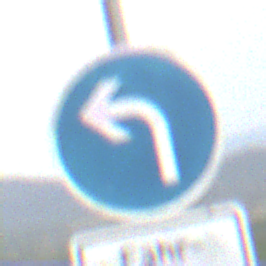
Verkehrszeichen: VorgeschriebeneFahrtrichtungLinks
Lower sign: SonstigeFahrzeugePersonengruppenFrei4
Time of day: Midday
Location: Outdoor (Nature)
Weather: PartlyCloudy
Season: NotSpecified
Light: Natural